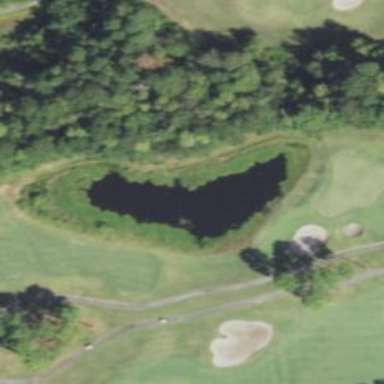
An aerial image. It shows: Water hazard in golf course. The hazard is natural water feature.